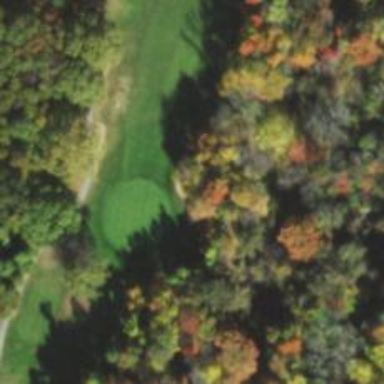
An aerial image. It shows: View of golf hole.